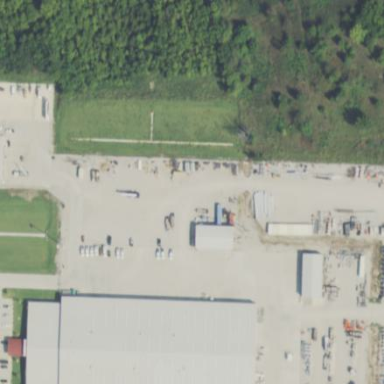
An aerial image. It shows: Utility area.